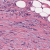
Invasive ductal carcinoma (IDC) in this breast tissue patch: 1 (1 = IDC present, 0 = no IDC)